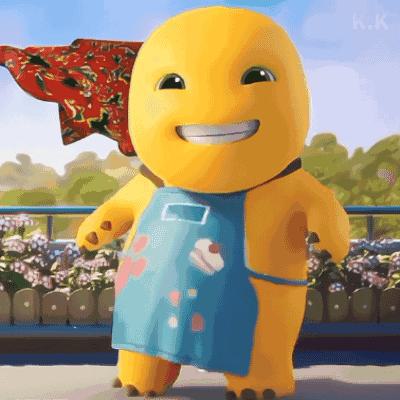
Label: nailong